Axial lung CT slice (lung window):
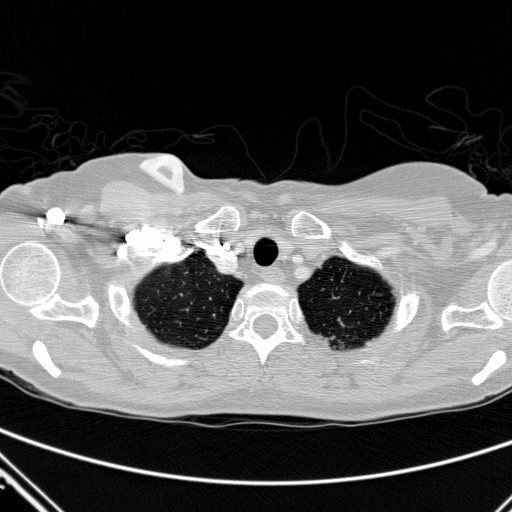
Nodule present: no